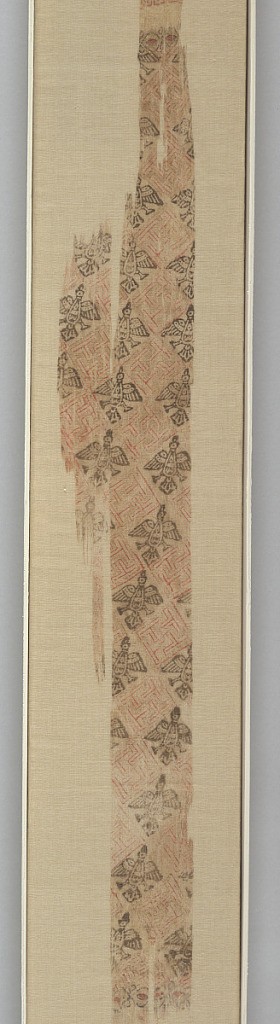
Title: Fragment
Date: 10th century
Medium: silk warp, cotton weft Technique: block printed on plain weave
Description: Red black and gold were printed with small stamps in an allover repeating pattern on this very fragile example.